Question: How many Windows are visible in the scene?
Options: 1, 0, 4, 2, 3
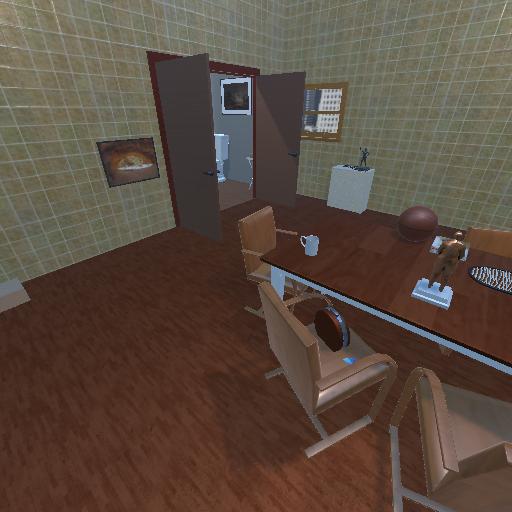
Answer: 1